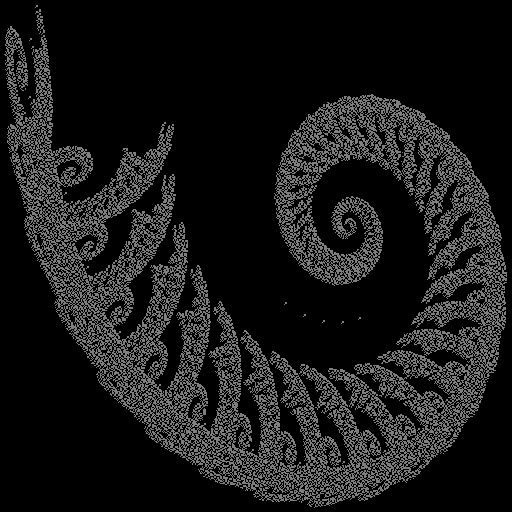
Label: octopuslegs